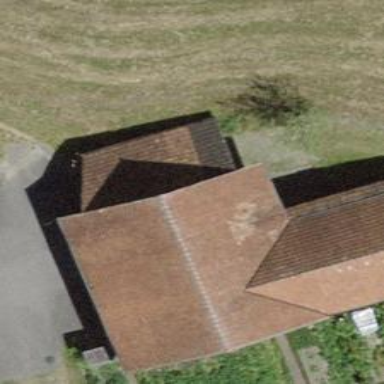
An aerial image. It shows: Shed building.